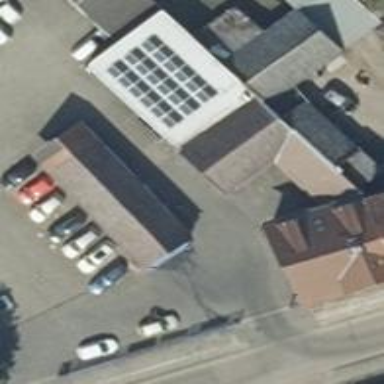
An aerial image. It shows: Car repair shop.